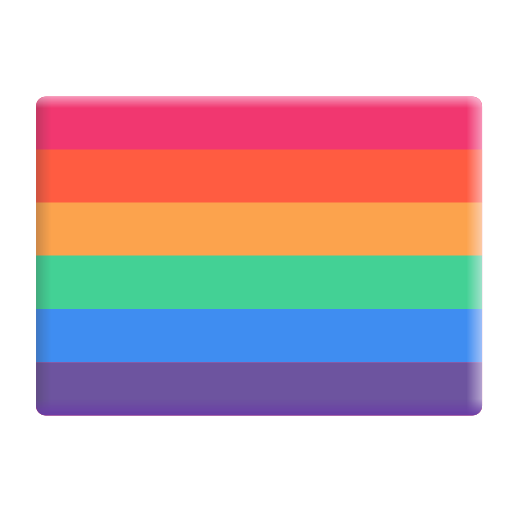
rainbow flag color